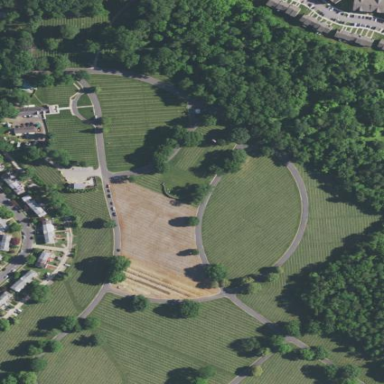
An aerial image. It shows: Cemetery.